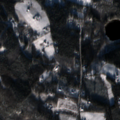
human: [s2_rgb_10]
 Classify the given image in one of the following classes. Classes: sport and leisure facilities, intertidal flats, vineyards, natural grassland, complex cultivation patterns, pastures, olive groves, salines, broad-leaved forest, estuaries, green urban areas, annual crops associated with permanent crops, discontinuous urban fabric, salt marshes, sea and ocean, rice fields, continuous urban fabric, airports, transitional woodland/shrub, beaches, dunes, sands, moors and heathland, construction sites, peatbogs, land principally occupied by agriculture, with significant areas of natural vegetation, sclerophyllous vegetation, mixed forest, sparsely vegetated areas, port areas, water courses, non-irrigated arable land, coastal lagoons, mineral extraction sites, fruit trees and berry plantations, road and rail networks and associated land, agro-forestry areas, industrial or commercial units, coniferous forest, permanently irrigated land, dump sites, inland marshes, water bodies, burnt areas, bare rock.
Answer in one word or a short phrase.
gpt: land principally occupied by agriculture, with significant areas of natural vegetation, broad-leaved forest, coniferous forest, mixed forest